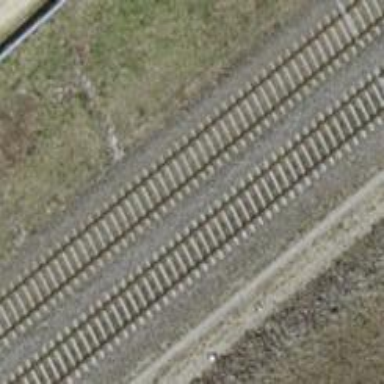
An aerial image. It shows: Single railway track with electrified contact line.